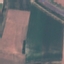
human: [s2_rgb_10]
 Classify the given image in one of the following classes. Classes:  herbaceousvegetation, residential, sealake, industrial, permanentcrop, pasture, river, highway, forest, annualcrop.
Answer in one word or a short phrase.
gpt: AnnualCrop